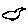
Label: bird